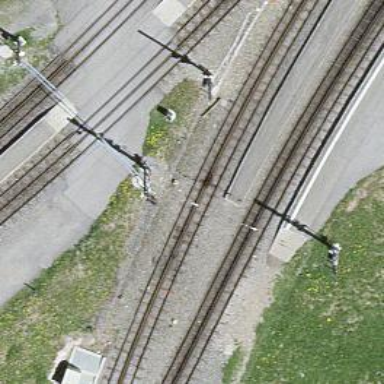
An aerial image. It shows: Single-track electrified railway siding with contact line.